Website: home-depot
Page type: billing-address
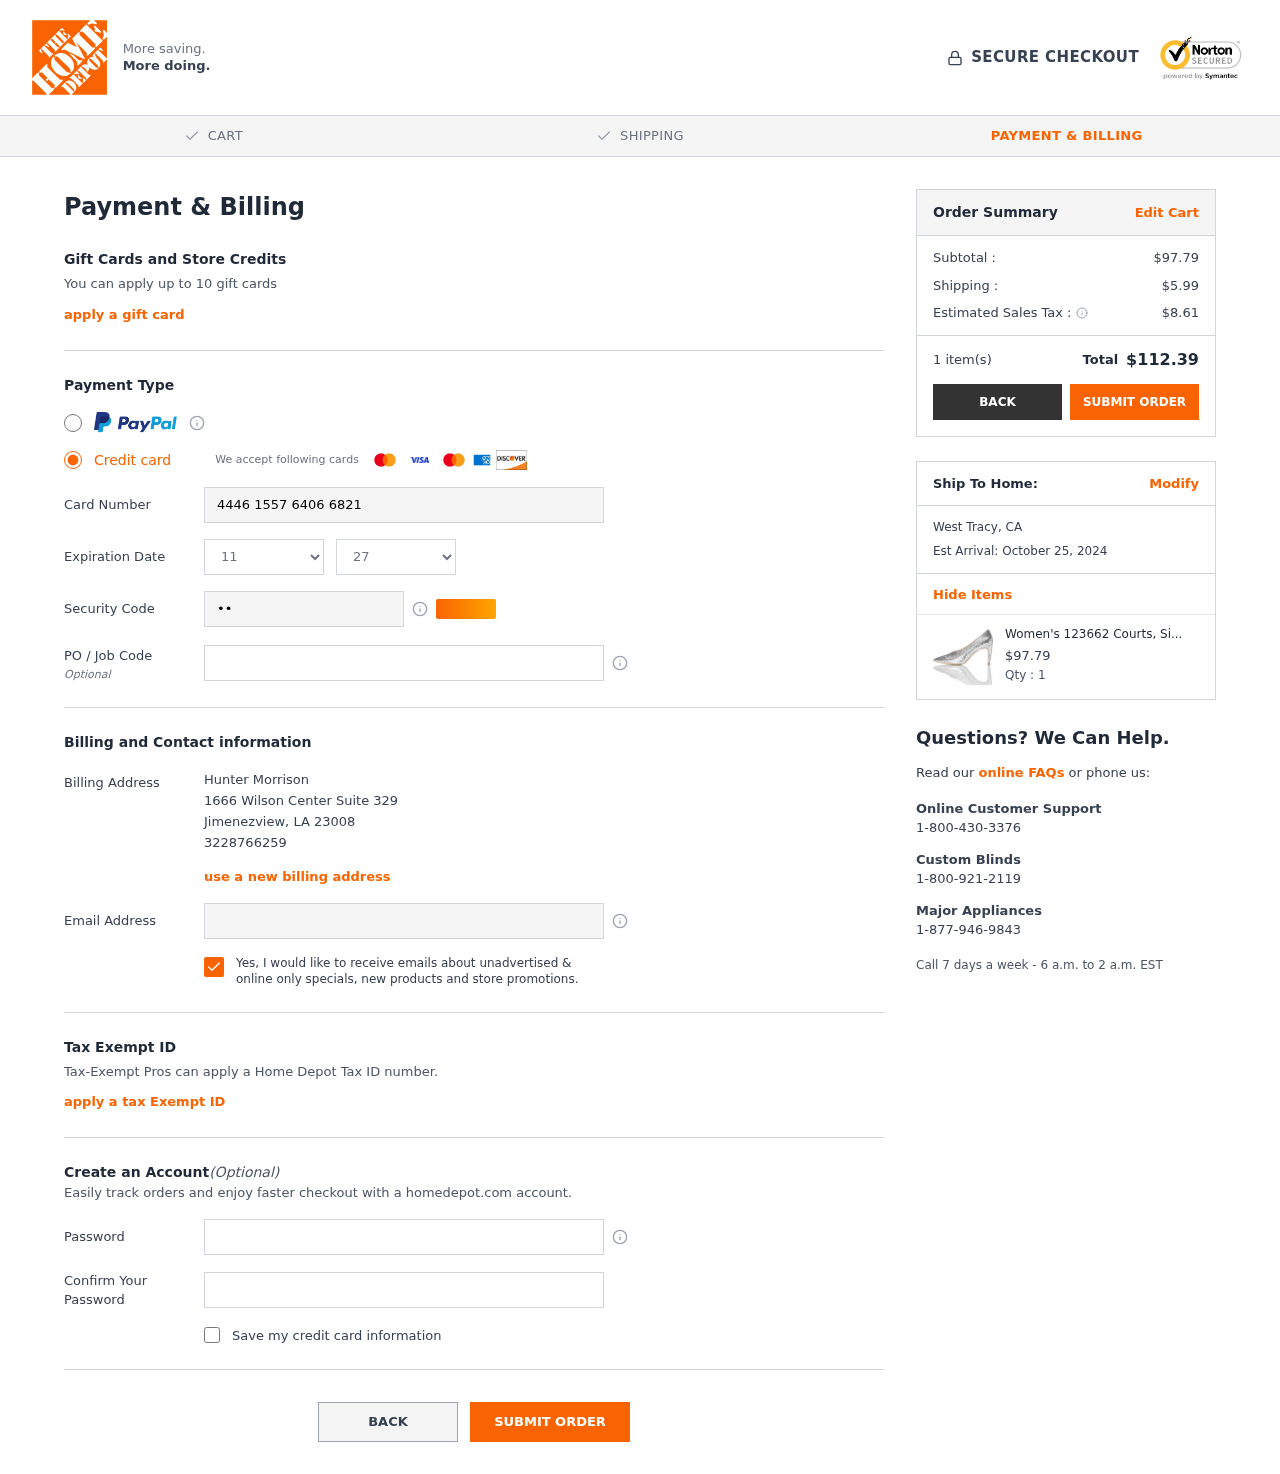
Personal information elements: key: PII_CARD_CVV
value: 180
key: PII_CARD_EXPIRY_MONTH
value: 11
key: PII_CARD_EXPIRY_YEAR
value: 27
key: PII_CARD_NUMBER
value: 4446 1557 6406 6821
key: PII_CITY
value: Jimenezview
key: PII_CITY2
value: West Tracy
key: PII_EMAIL
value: hunter_morrison@hotmail.com
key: PII_FULLNAME
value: Hunter Morrison
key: PII_JOB_CODE
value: WO-112361
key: PII_PHONE
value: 3228766259
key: PII_POSTCODE
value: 23008
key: PII_STATE_ABBR
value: LA
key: PII_STATE_ABBR2
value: CA
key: PII_STREET
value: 1666 Wilson Center Suite 329
Product elements: key: PRODUCT1_NAME
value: Women's 123662 Courts, Silver, 8 US
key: PRODUCT1_PRICE
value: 97.79
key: PRODUCT1_QUANTITY
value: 1
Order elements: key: ORDER_SUBTOTAL
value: $97.79
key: ORDER_SHIPPING_COST
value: $5.99
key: ORDER_TAX
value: $8.61
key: ORDER_NUM_ITEMS
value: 1 item(s)
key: ORDER_TOTAL
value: $112.39
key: ORDER_DELIVERY_DATE
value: Est Arrival: October 25, 2024